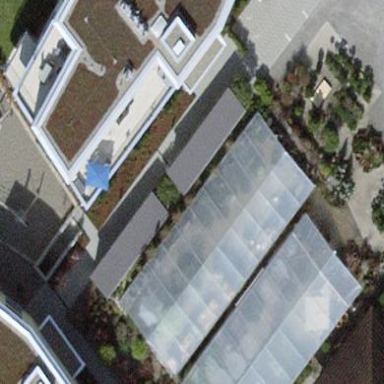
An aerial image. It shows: Greenhouse.